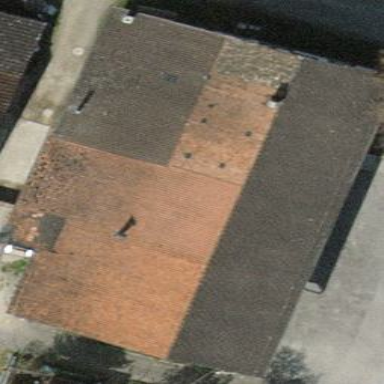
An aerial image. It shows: Gabled-roof retail building.